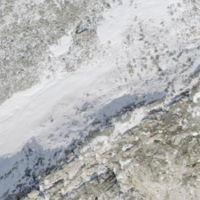
EUNIS habitat code: 48
Species observed at this site:
Saxifraga oppositifolia
Saxifraga exarata
Geum reptans